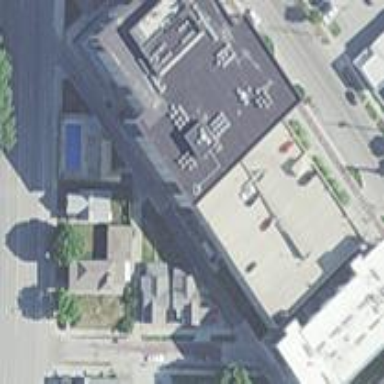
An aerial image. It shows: Multi-storey parking garage with concrete surface. This 4-story parking garage is convenient amenity for parking.